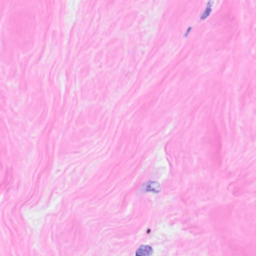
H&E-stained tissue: Breast